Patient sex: M
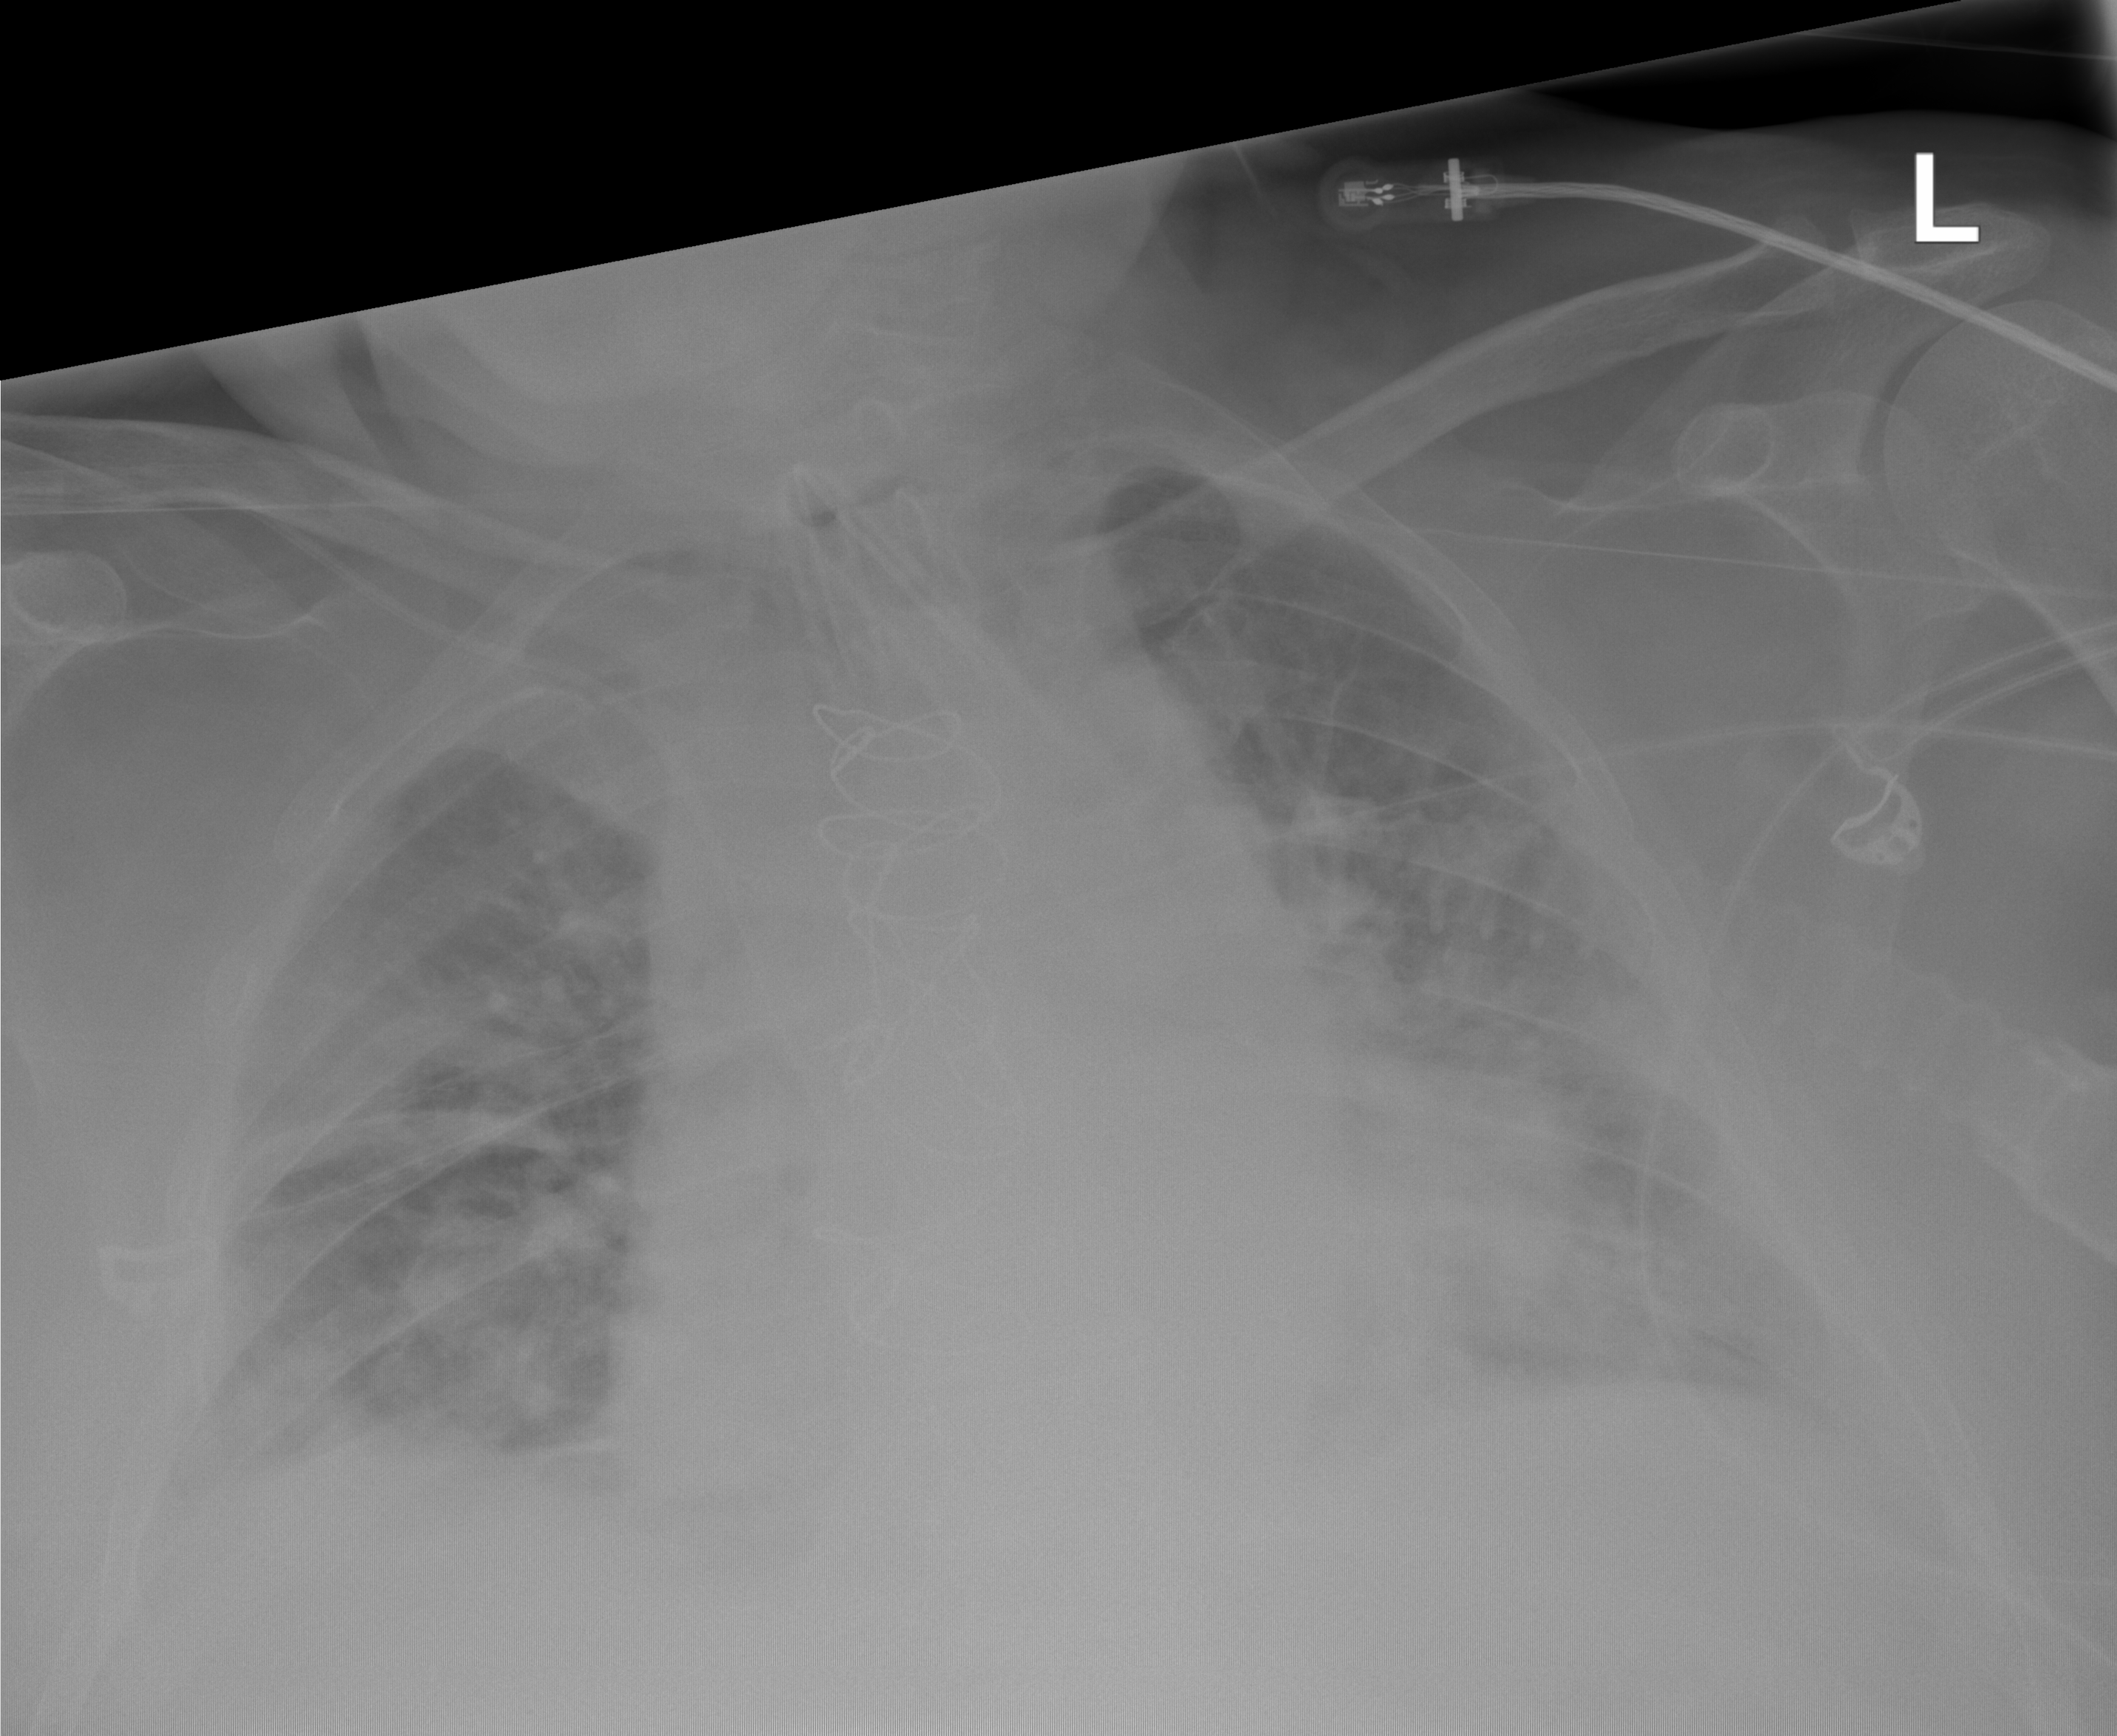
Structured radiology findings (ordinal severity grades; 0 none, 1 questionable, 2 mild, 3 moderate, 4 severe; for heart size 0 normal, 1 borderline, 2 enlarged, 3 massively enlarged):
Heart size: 2
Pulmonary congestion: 2
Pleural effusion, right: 2
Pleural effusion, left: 2
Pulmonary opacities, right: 3
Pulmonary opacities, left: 3
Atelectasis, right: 2
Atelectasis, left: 2